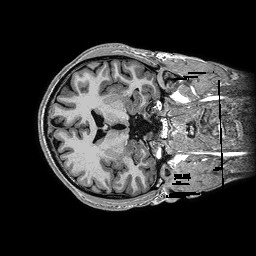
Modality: T1w
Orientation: axial
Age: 36
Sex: male